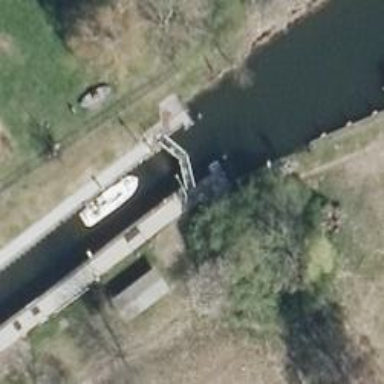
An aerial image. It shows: Lock gate along waterway.